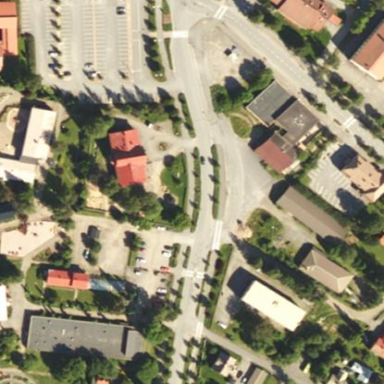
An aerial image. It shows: Kindergarten.